Question: I'm not looking for any code at all, just looking for feedback from the smart people that are generally extremely helpful on this site.
Say I have an image like this:

And I want to have that image on my website, with options for the user to change the eye color and the hair color (either select or radio buttons).
So image would start with blue eyes and I'd have a select list for Eye color with:
Brown
Green
Blue
Hazel
If user selects Green, I'd want the image to now have green eyes.
My question: What do you feel is best way to approach this type of thing? I feel like my options are...
1. Use an SVG of the face and somehow trigger changes to the paths that makes up the eye color and the hair color. This is doable but maybe overly complicated?
2. Create separate PNGs for each combo (red hair/blue eyes, red hair/green eyes, etc, etc) and have the image change every time a different selection is made.
3. Maybe the eyes could be updated using CSS if I make them perfectly round? Guess that isnt feasible with the hair.
4. Some other approach that I'm probably missing???
Any thoughts? The site could potentially have a lot of traffic, so I am definitely concerned with making whatever approach I use be the least intensive (if possible)
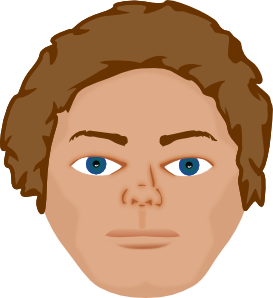
Answer: You would use multiple svgs that would be layered on top of each other. And then using javascript you could modify the color and replace content of svg with different variation.
You would have different layer for hair, eyes, lips, face, nose, ears, and so on. User would be able to just change one item at a time, and it'd affect one layer.
Once user is happy he would click save, and then you could save information about all layers in json format and this way always be able to recreate it, but if you wanted you can also convert it to png.
One way to do it would be this: <URL>
But ideally i'd want backend to take just information on configuration like below and build picture there.
'''
{
face: {
eyes: 3,
nose: 1,
hair: 4,
skin: 3
},
colors: {
eyes: 3,
general: 1,
nose: 4
},
accessories: [{
{
name: 'hat',
x: 30,
y: 10,
type: 3
}, {
name: 'sticker_star',
x: 20,
y: 10,
type: 1
}, {
name: 'glasses',
x: 550,
y: 30,
type: 1
}
}]
}
'''